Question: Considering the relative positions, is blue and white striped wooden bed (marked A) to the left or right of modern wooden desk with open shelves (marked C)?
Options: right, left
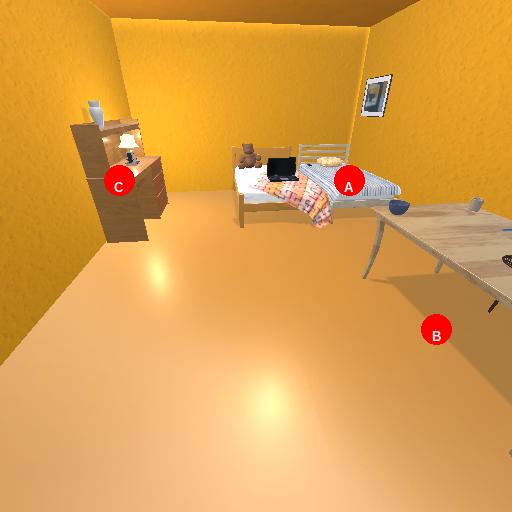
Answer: right